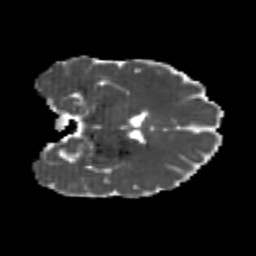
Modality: MD
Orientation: coronal
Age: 21
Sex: female
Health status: healthy
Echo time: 0.074 s